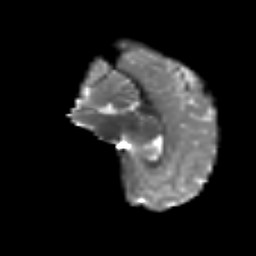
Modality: T2w
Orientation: sagittal
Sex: male
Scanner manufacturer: siemens
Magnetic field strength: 3 T
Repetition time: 5 s
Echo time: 0.071 s